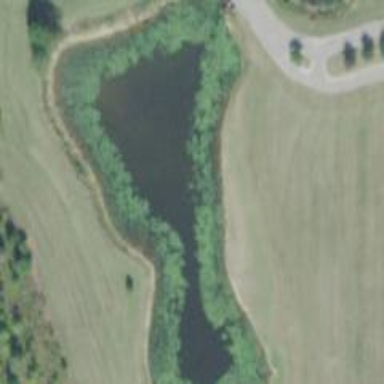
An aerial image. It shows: Pond with natural water.